Interaction volume radius: 5 \u00c5
Interaction volume height: 30 \u00c5
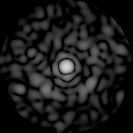
Disorder parameter: 0.839